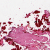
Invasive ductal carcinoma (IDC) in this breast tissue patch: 0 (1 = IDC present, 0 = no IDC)